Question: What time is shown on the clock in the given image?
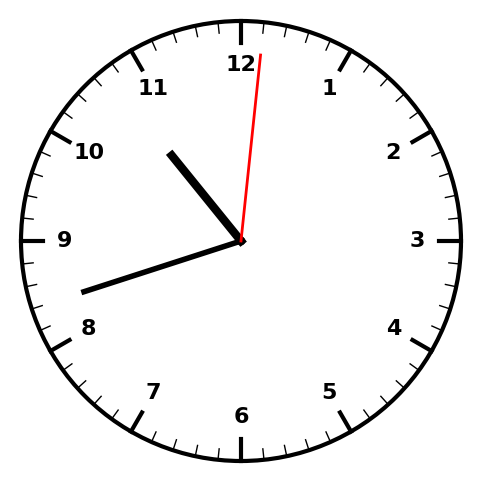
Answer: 10:42:01